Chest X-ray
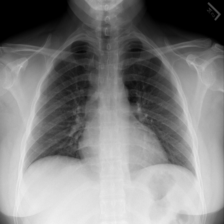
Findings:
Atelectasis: negative
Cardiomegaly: negative
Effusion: negative
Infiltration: negative
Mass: negative
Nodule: negative
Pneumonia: negative
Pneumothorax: negative
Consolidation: negative
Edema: negative
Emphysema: negative
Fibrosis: negative
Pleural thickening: negative
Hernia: negative